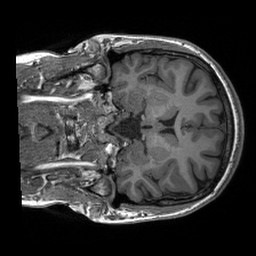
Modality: T1w
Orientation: coronal
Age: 19
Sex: female
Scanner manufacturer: siemens
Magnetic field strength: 3 T
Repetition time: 2.4 s
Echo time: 0.00191 s